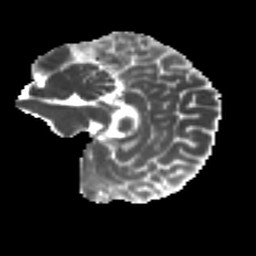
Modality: MD
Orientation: sagittal
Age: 30
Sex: female
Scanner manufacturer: ge
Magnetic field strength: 3 T
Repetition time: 7.8 s
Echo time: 0.0606 s